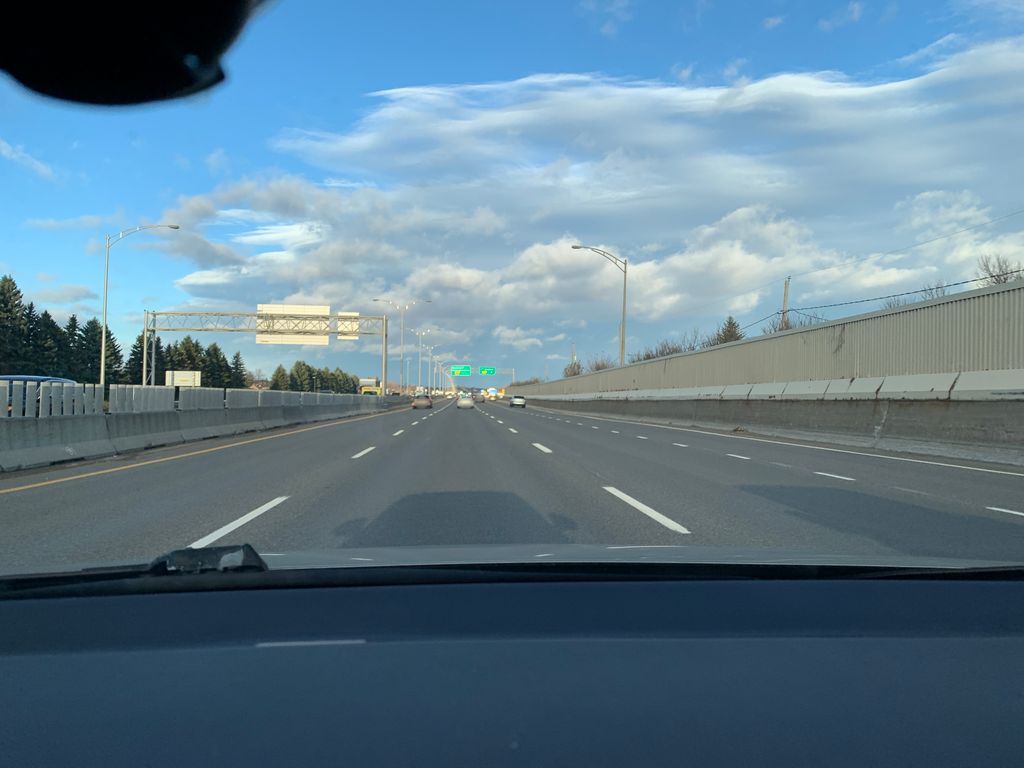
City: quebec_city